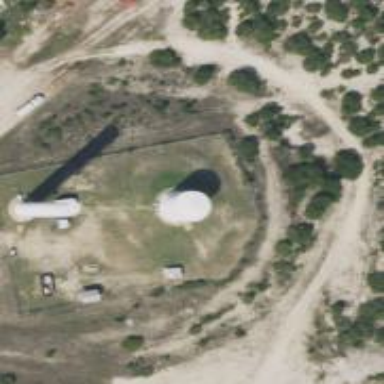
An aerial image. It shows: Water tower that is man-made.